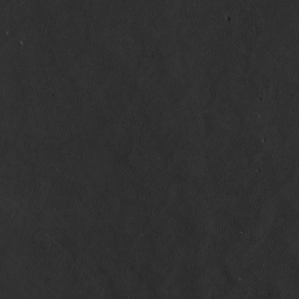
Label: non_frost